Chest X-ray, AP view. Patient: 59 years old, sex F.
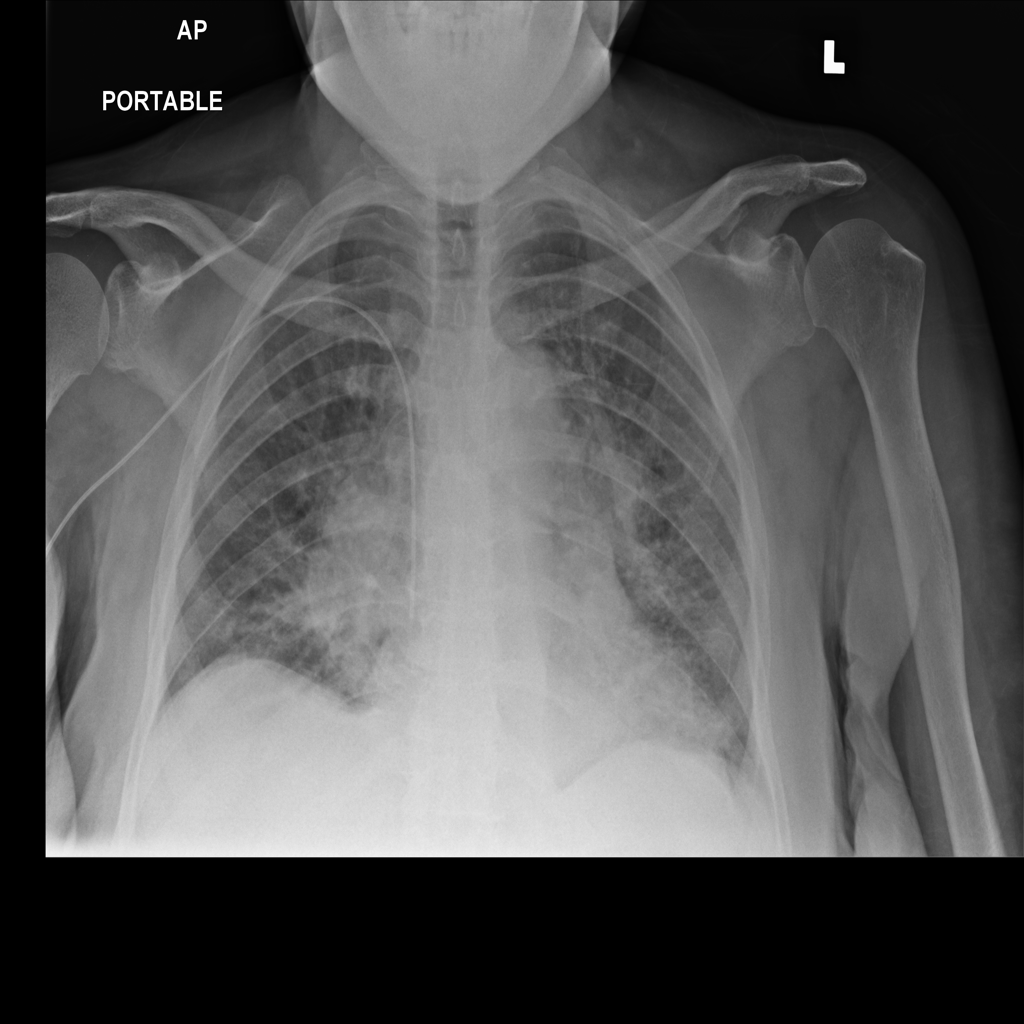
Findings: No Finding